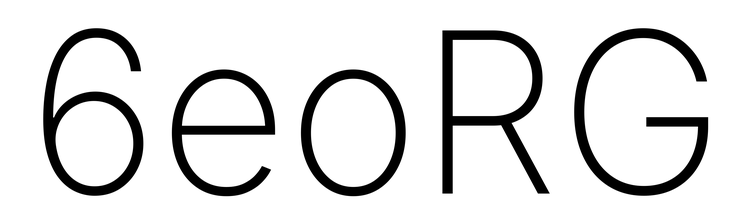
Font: Inter_ExtraLight